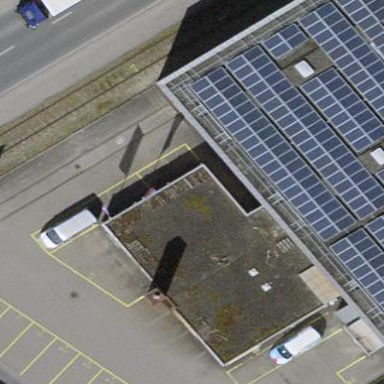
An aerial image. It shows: Solar power generator utilizing photovoltaic technology with solar photovoltaic panels.